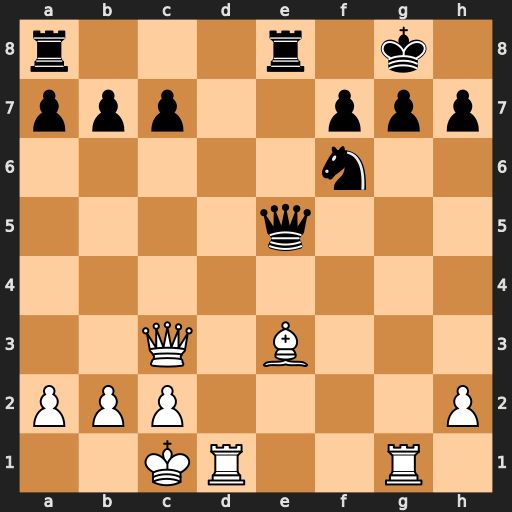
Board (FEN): r3r1k1/ppp2ppp/5n2/4q3/8/2Q1B3/PPP4P/2KR2R1
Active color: w
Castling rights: -
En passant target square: -
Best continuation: Bd4 Qf4+ Kb1 Rad8 Rxg7+ Kf8 Rgg1